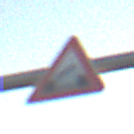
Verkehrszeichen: BeweglicheBruecke
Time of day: SunriseSunset
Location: Outdoor (Nature)
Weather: Clear
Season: NotSpecified
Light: Natural